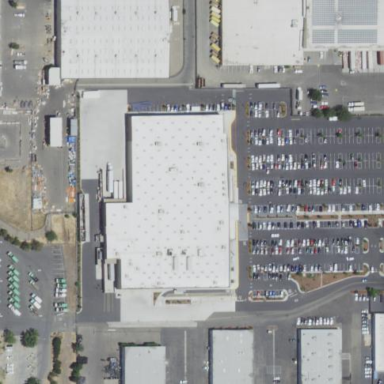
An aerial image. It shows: Building that houses supermarket.